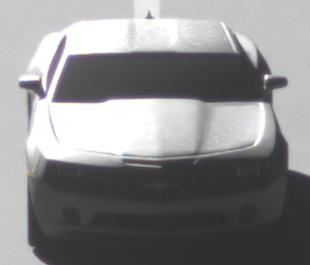
Make: Chevrolet
Model: Camaro Cabriolet 6.2 V8
Detailed model: Camaro (V) Coupé
Model produced from: 2011/09
Model produced until: 2014/02
Doors: 2
Color: white
Road condition: dry road
Daytime: morning or afternoon
Contrast: high contrast